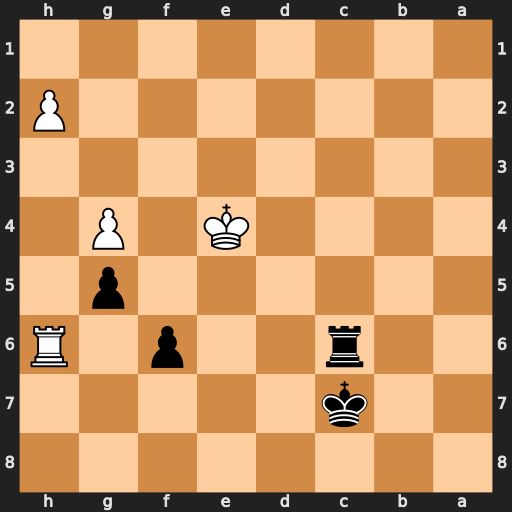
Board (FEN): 8/2k5/2r2p1R/6p1/4K1P1/8/7P/8
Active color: b
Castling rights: -
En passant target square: -
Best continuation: f5+ Kxf5 Rxh6